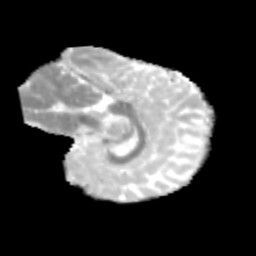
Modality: MD
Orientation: sagittal
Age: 11
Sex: male
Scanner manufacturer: siemens
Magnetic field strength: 3 T
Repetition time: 3.8 s
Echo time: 0.07 s